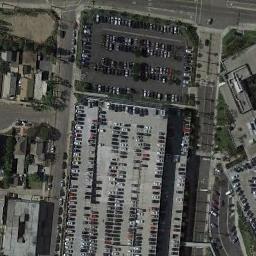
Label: parking_lot